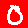
Digit: 0